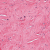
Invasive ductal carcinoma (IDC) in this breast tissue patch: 0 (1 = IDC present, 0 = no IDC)